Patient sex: M
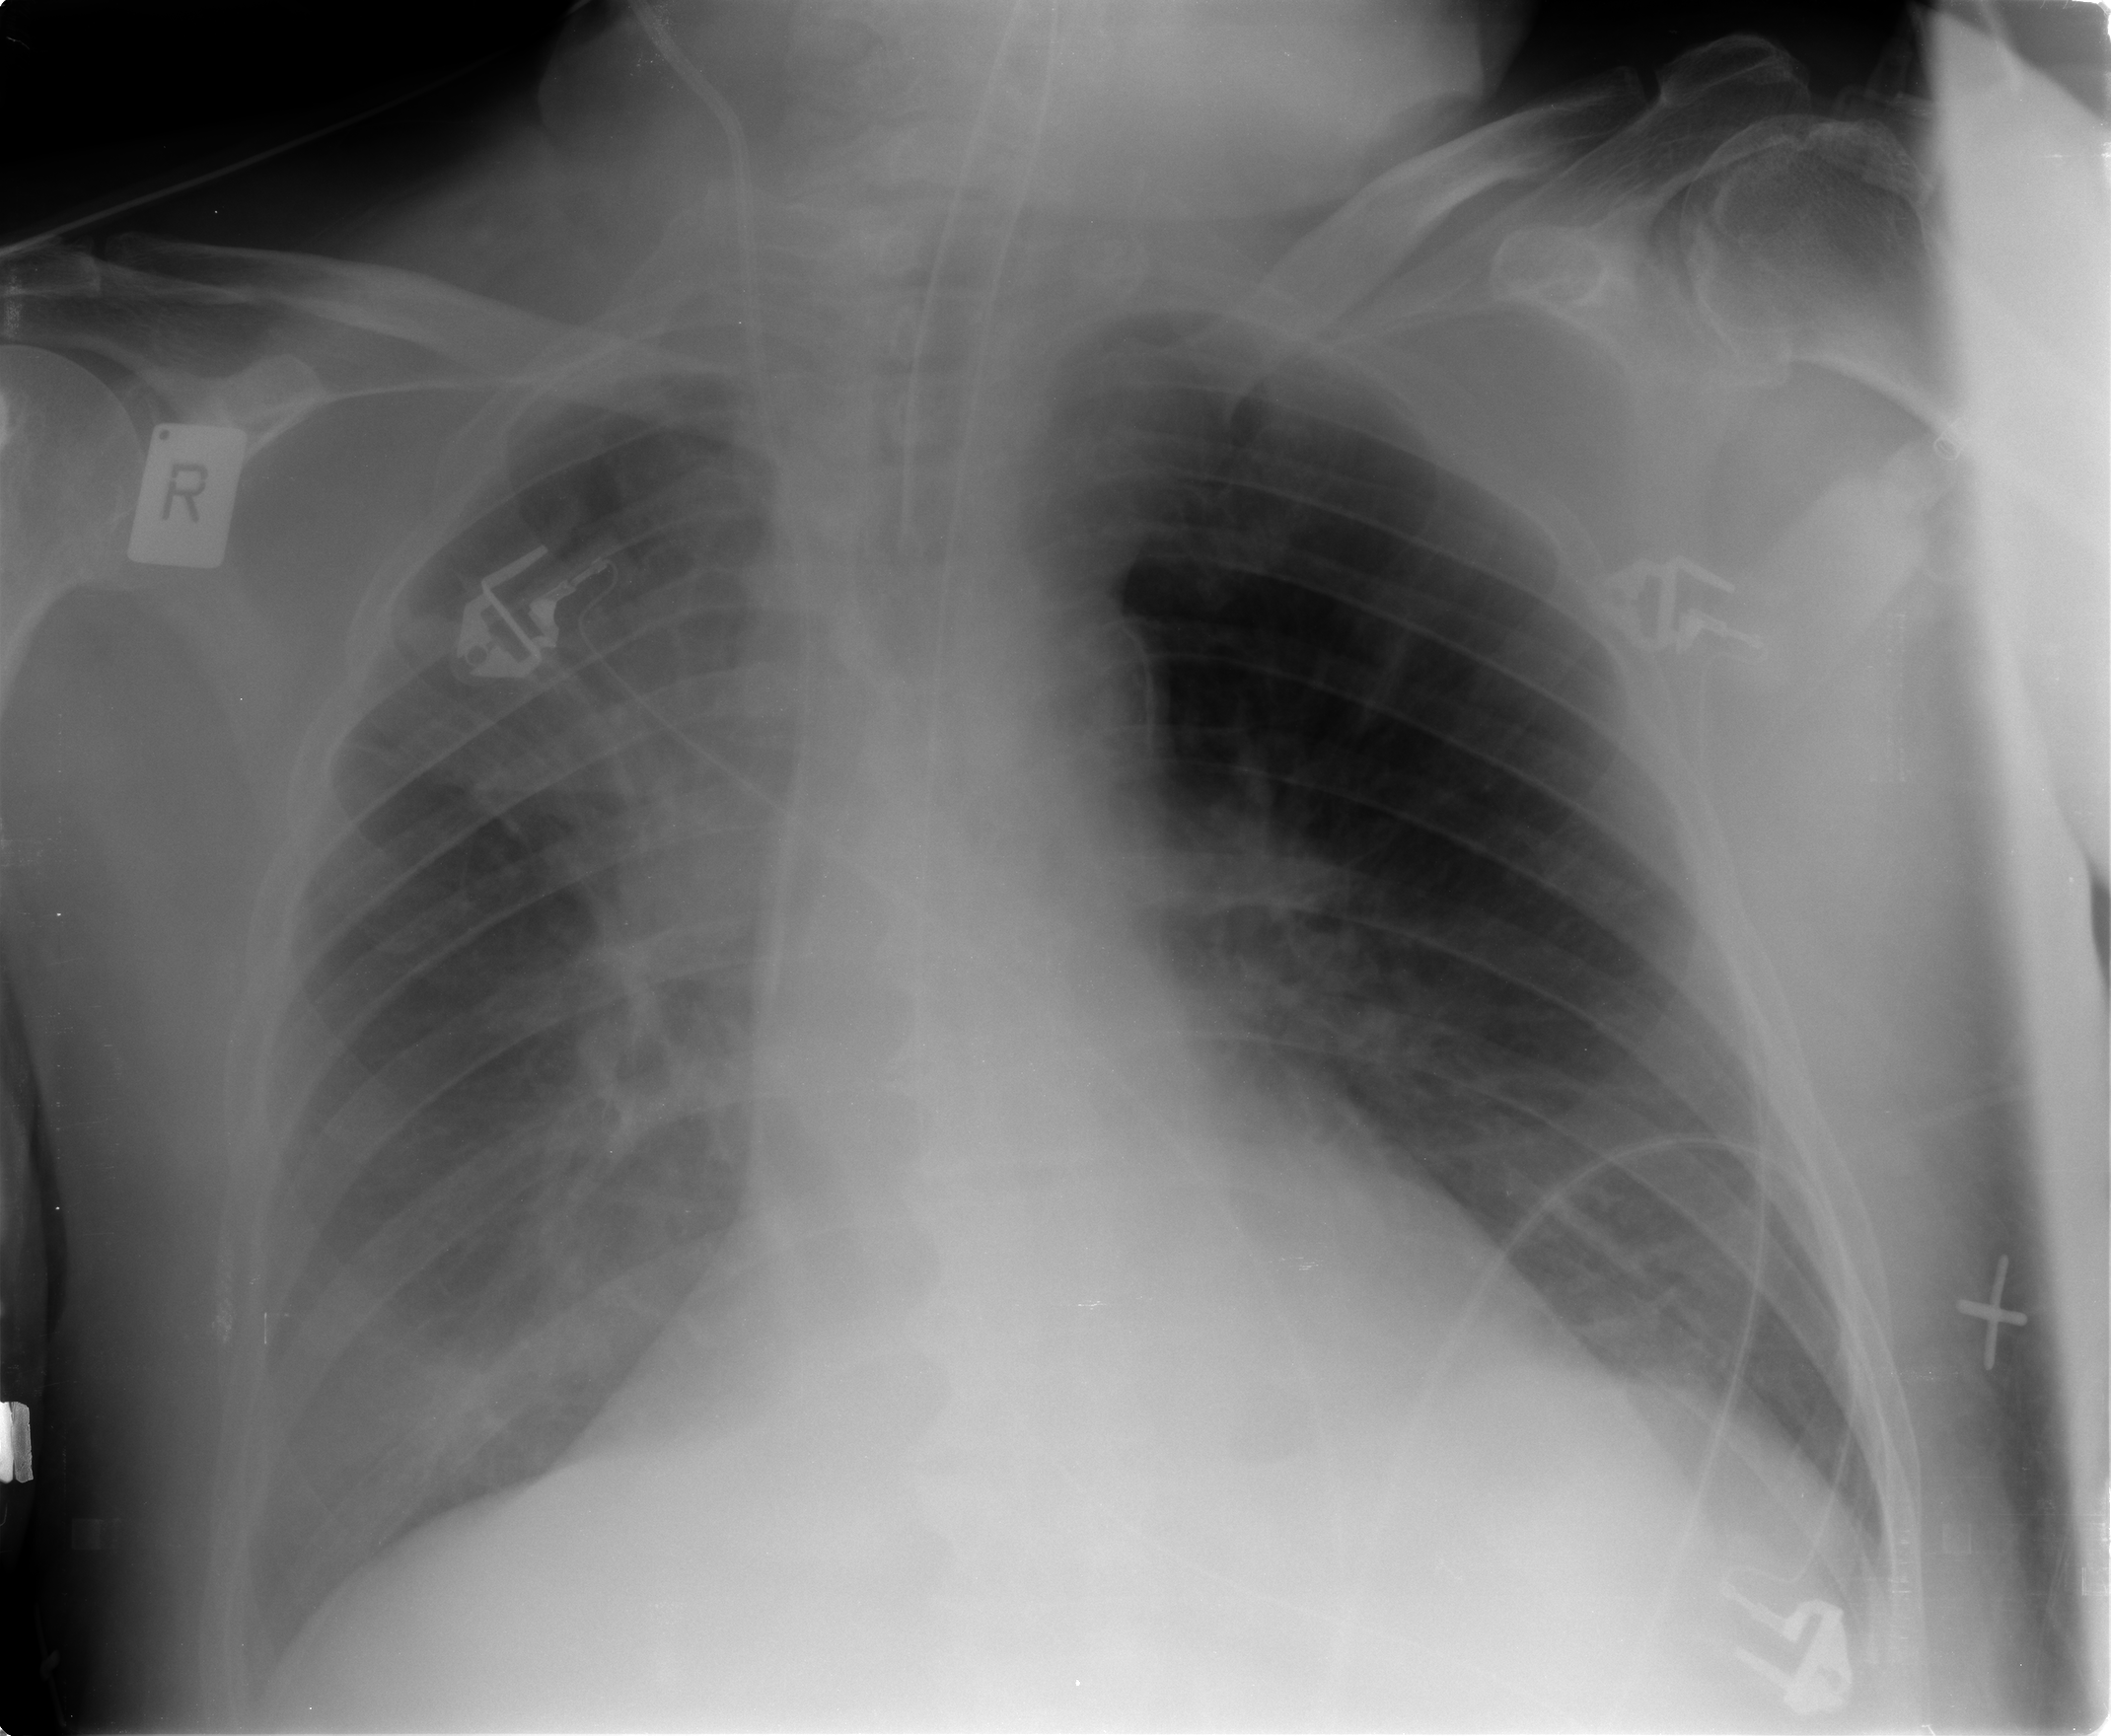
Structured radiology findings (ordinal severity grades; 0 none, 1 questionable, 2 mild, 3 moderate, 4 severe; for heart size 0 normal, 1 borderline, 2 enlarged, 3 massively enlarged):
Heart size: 0
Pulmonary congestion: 2
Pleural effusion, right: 3
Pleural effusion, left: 0
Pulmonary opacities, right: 2
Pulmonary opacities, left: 0
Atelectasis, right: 2
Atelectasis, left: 2